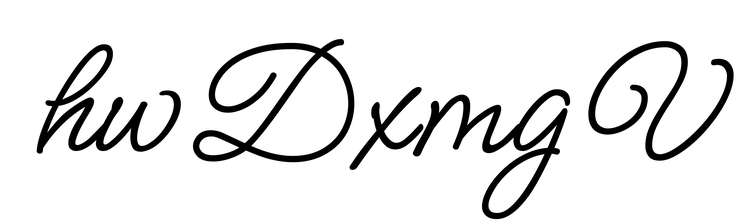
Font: MeowScript-Regular